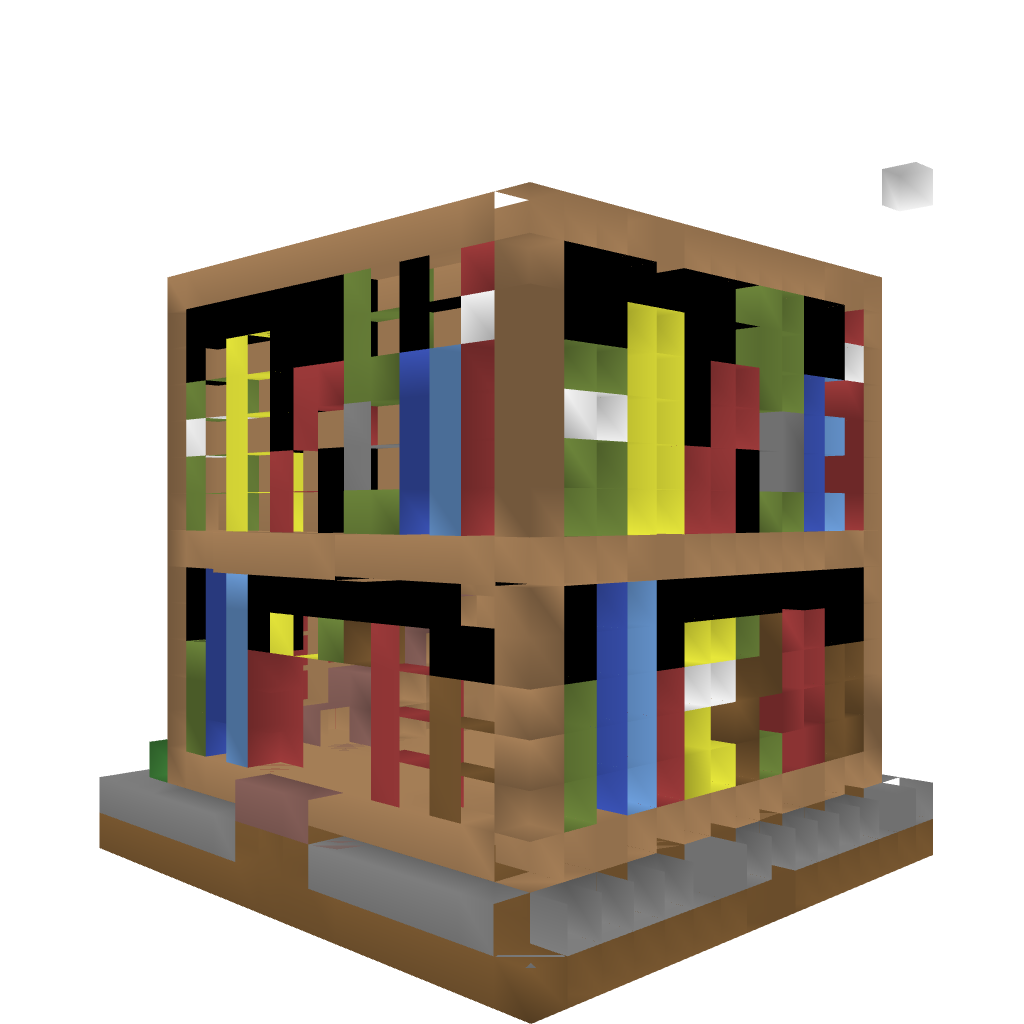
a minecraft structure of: Enchantment library bad low quality